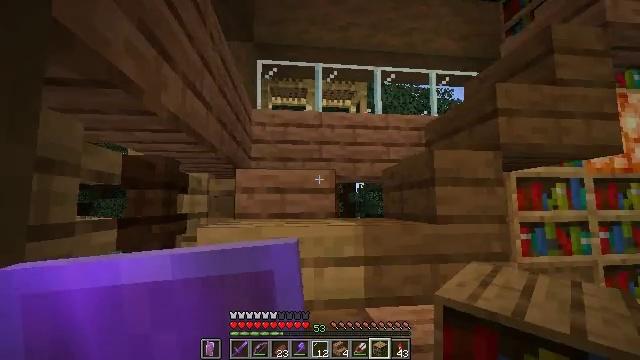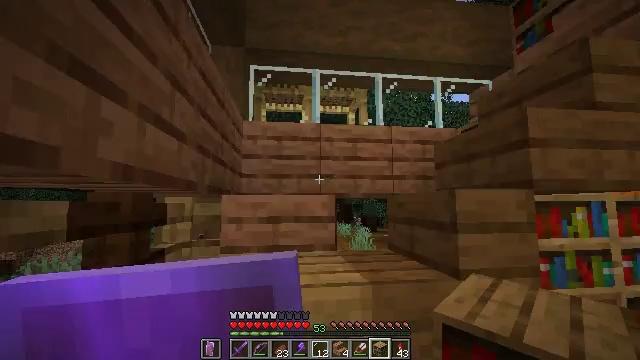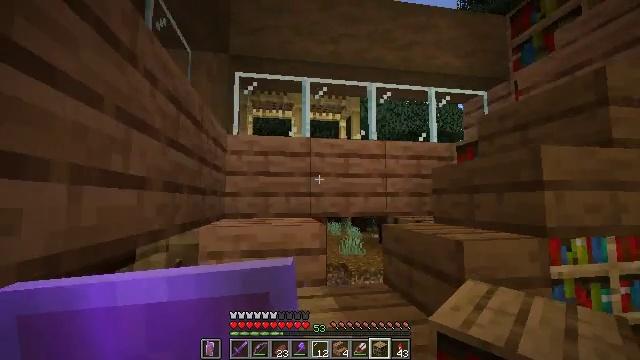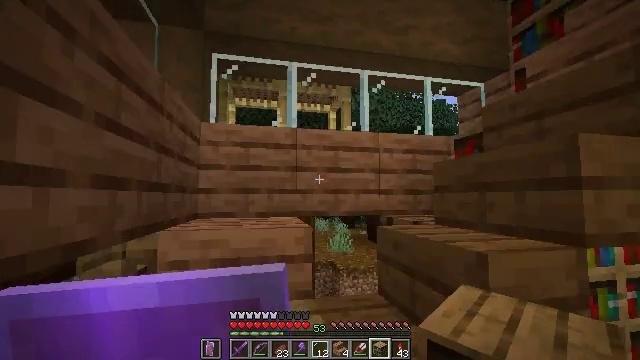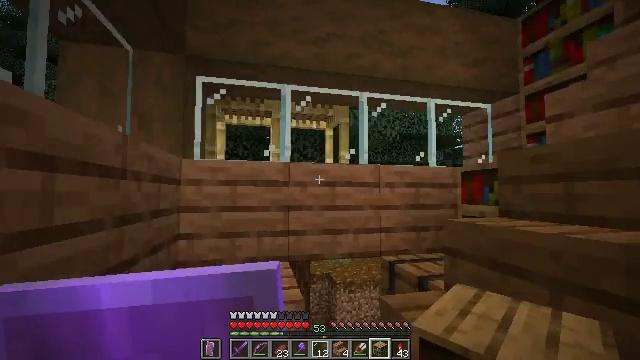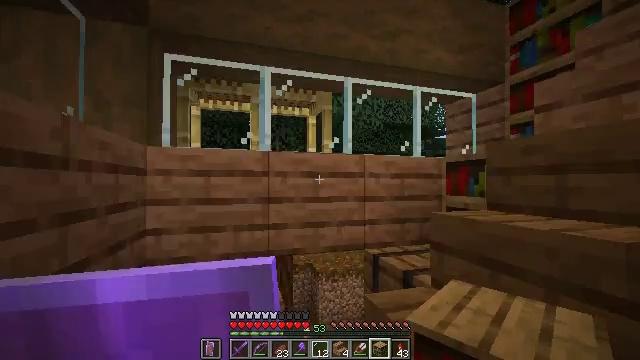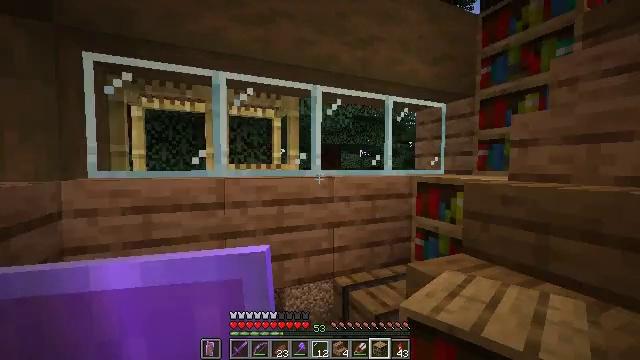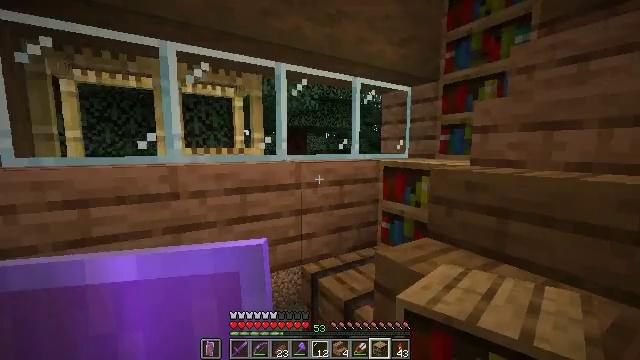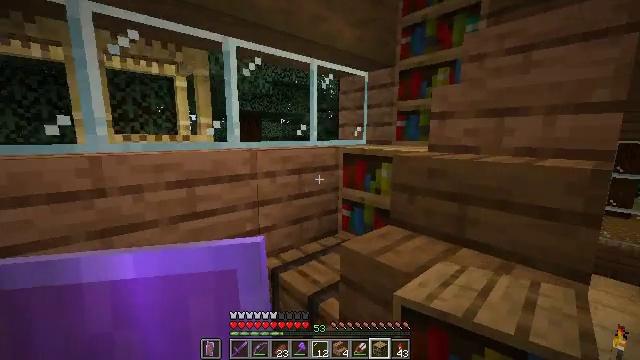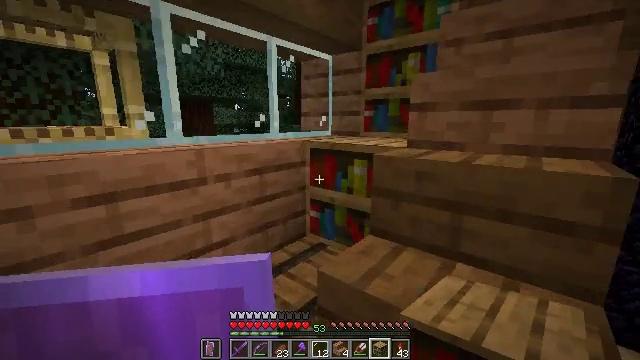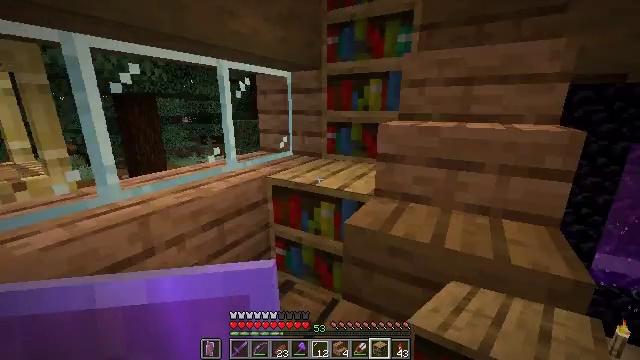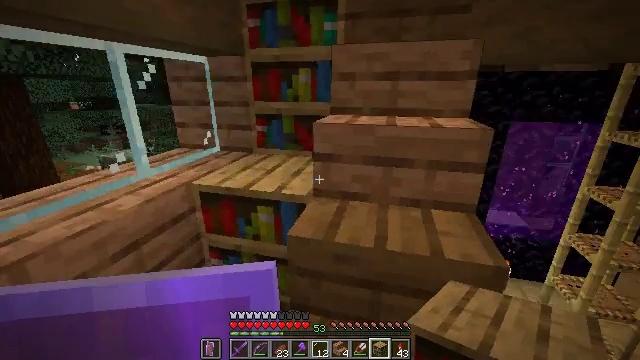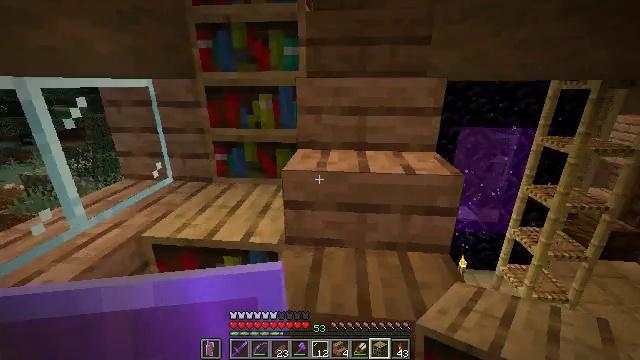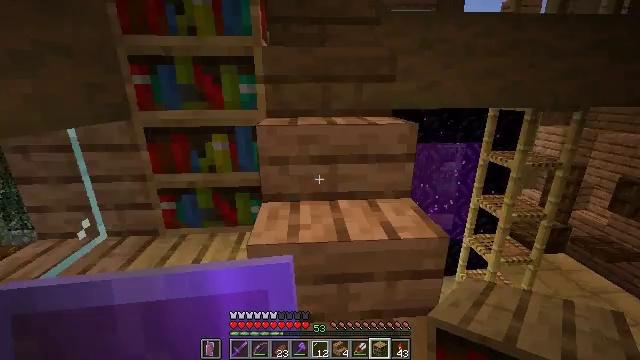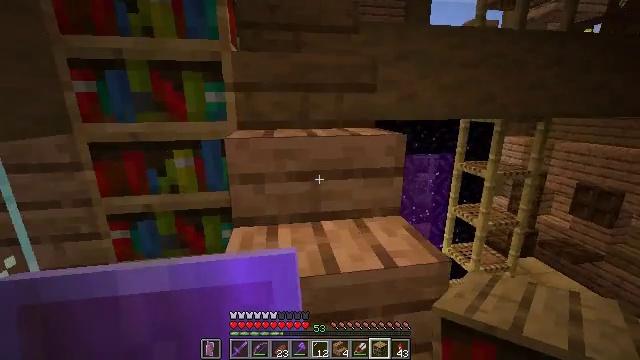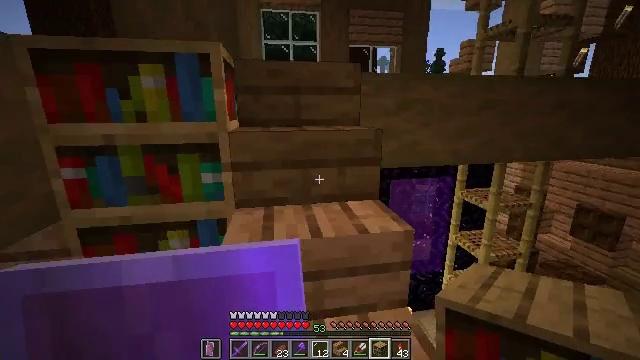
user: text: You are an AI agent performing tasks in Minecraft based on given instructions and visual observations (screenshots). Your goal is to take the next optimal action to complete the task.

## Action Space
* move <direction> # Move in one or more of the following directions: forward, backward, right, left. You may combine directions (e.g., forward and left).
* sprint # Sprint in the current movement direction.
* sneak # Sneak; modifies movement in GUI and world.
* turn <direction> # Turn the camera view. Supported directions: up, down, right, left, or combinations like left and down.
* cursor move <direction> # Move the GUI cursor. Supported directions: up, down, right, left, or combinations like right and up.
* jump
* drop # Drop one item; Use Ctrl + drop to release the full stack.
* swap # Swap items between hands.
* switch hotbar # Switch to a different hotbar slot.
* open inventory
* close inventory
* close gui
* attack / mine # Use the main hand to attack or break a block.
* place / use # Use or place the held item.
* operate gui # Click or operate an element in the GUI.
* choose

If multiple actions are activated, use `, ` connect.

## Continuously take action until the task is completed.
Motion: motion action
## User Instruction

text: Attack the bookshelf to recycle it.
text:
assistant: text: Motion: move forward
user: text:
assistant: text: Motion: move forward, turn right
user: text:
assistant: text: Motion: move forward, turn right
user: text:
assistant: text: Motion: move forward
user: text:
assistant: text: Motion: move forward, turn right and down
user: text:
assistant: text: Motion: move forward, turn right and down
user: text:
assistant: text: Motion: move forward, turn right and down
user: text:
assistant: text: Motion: move forward, turn right and down
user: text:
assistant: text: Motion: move forward, turn right and down
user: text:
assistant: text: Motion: move forward, turn right and down
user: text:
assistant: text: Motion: move forward, turn right and down
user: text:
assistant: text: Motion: move forward, turn right
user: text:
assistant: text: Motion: move forward, turn right and up
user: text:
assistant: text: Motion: move forward, turn right and up
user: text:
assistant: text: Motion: move forward, turn up
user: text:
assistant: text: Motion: move forward
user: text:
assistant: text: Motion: move forward
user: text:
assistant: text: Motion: move forward
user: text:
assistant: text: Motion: turn left and down
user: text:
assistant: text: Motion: turn left and down
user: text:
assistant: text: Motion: turn left and down
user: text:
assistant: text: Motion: turn left and down
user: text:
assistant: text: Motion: turn left
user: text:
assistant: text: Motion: turn left and down
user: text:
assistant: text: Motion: turn left and down
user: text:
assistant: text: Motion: turn left and down
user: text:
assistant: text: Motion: move forward
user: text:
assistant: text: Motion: move forward
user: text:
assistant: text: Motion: move forward and move right
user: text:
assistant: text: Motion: move forward and move right